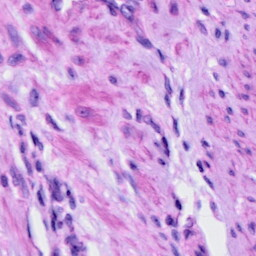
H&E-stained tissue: Cervix